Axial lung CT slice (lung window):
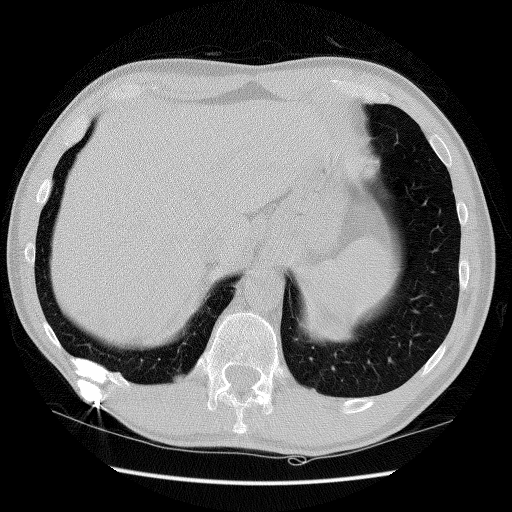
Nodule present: no